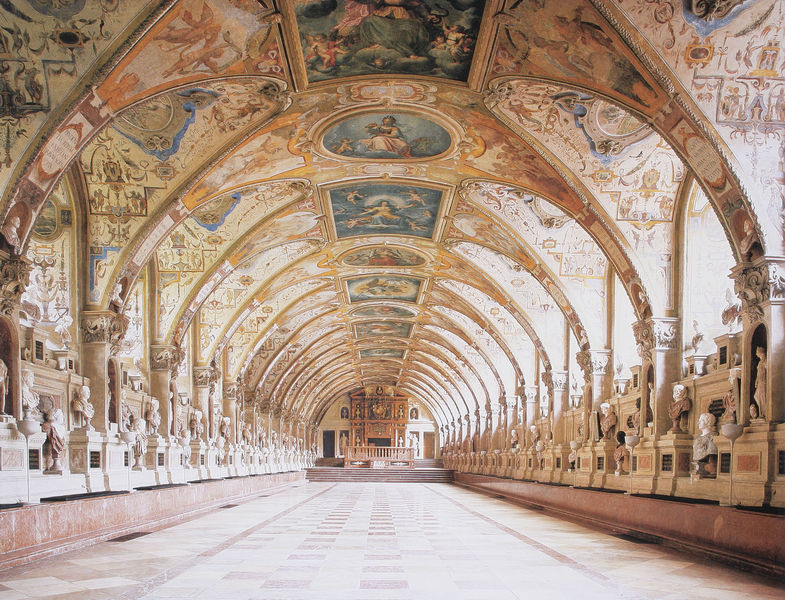
Titel: Antiquarium nach dem Wiederaufbau, Blick nach Nordwesten
Künstler: Simon Zwitzel
Standort: München
Institution: Residenz
Schlagwörter: blau, gemälde, kämpfer, schatten, weiß, grün, ocker, bunt, fenster, hell, holz, köpfe, licht, marmor, orange, pfeiler, raum, säulen, türkis, dach, gebäude, schloss, beige, malerei, ornament, wand, architektur, barock, bibel, lang, sockel, stein, gelehrte, innenraum, portrait, porträt, brüstung, kirche, boden, gold, decke, bühne, renaissance, rokoko, kreis, rund, tondo, engel, skulptur, statue, deutschland, wangen, bilder, bogen, italien, perspektive, fußboden, leere, farbe, saal, figuren, rundbogen, joche, kuppel, treppe, inschrift, büste, ornamente, verzierung, wandgemälde, wandmalerei, stuck, deutsch, durchgang, geländer, innenansicht, stufen, bildhauerei, plastik, menschenleer, galerie, halle, foto, fotografie, photographie, bögen, gang, nische, gewölbe, antike, medaillon, bayern, kloster, kreuz, religion, münchen, balustrade, gross, herrscher, flur, pracht, portraits, zwickel, altar, kapitelle, rom, photo, lettner, orgel, skulpturen, statuen, farbfoto, jesus, residenz, antik, manierismus, fresken, florenz, chiemsee, ehre, vatikan, bibliothek, sammlung, kassetten, deckengemälde, fresko, büsten, gips, prunk, maria, gesamtkunstwerk, sakral, tunnel, ludwig, basilika, kassette, groteske, nischen, uffizien, deckenmalerei, inschriften, versaille, wandelhalle, langbau, lunetten, decken, festsaal, medaillons, antiquarium, ludwig ii, ludwig der 2te, ruhmeshalle, restaurierung, räumlichkeit, ehrenhalle, albert, herrenchiemsee, deckenfresko, korridor, stauen, stichkappen, grüne galerie, asam brüder, ausstellungsraum, bildfeld, chimsee, freskenmalerei, illusionistische malerei, kessette, ludwig 2, lünetten, quadro riportato, raumausstattung, ruhm, schloss herrenchiemsee, spitzkappen, strada, stückmalerei, tonnengwölbe, zwei türen, berühmt, kasseten, tiefenwirkung, porträtbüsten, trebbe, pompeianisch, umsaal, albertinum münchen